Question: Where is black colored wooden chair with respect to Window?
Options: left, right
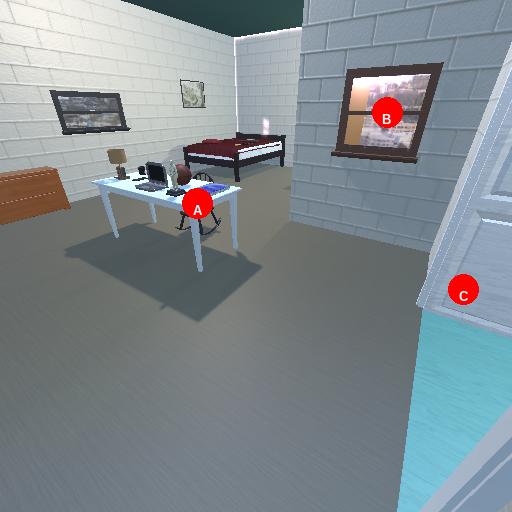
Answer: left